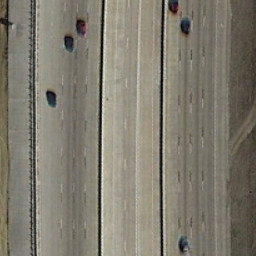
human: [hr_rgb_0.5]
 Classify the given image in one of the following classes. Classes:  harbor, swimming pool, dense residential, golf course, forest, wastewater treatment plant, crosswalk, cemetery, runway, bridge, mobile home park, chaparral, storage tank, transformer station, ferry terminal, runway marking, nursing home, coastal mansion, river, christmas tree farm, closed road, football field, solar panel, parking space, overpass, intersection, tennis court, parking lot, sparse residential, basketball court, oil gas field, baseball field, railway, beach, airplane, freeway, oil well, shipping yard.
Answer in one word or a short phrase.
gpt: freeway